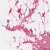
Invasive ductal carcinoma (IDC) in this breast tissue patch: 0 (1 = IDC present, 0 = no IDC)